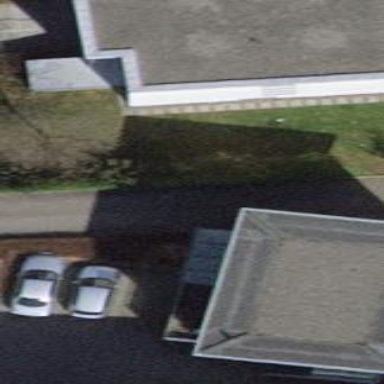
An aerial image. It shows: Terrace building with flat roof.